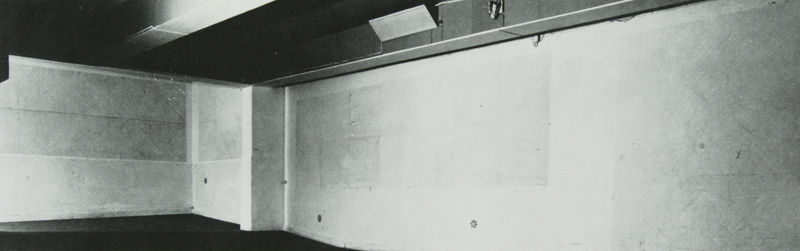
Titel: Different serial-drawings
Künstler: Sol Lewitt
Institution: Unbekannt
Schlagwörter: dunkel, schatten, weiß, fenster, grau, hell, lampe, lampen, licht, raum, schwarz, säule, zeichnung, wand, boden, decke, innen, ecke, perspektive, mauer, vorsprung, halle, foto, fotografie, wände, fussboden, ausstellung, ecken, quadrate, putz, mauern, klappe, gips, sol, geometrie, lewitt, installation, turnhalle, tiefgarage, sol lewitt, kamera, sporthalle, wanbemalung, überwachungskamera